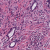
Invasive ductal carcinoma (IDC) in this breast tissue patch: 1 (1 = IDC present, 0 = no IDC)